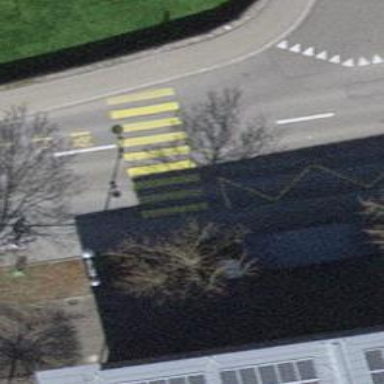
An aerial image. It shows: Marked crossing with zebra stripes on the road.